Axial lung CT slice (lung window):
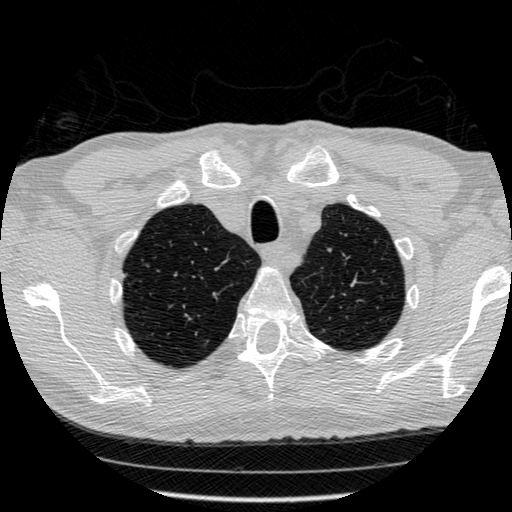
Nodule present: no